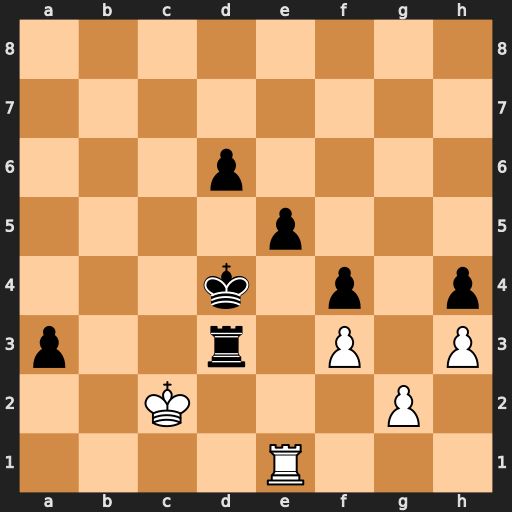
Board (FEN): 8/8/3p4/4p3/3k1p1p/p2r1P1P/2K3P1/4R3
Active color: w
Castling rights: -
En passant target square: -
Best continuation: Re4+ Kc5 Kxd3